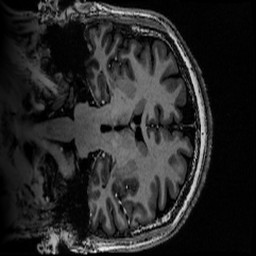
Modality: MP2RAGE
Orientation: coronal
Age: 44
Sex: male
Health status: healthy